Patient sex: M
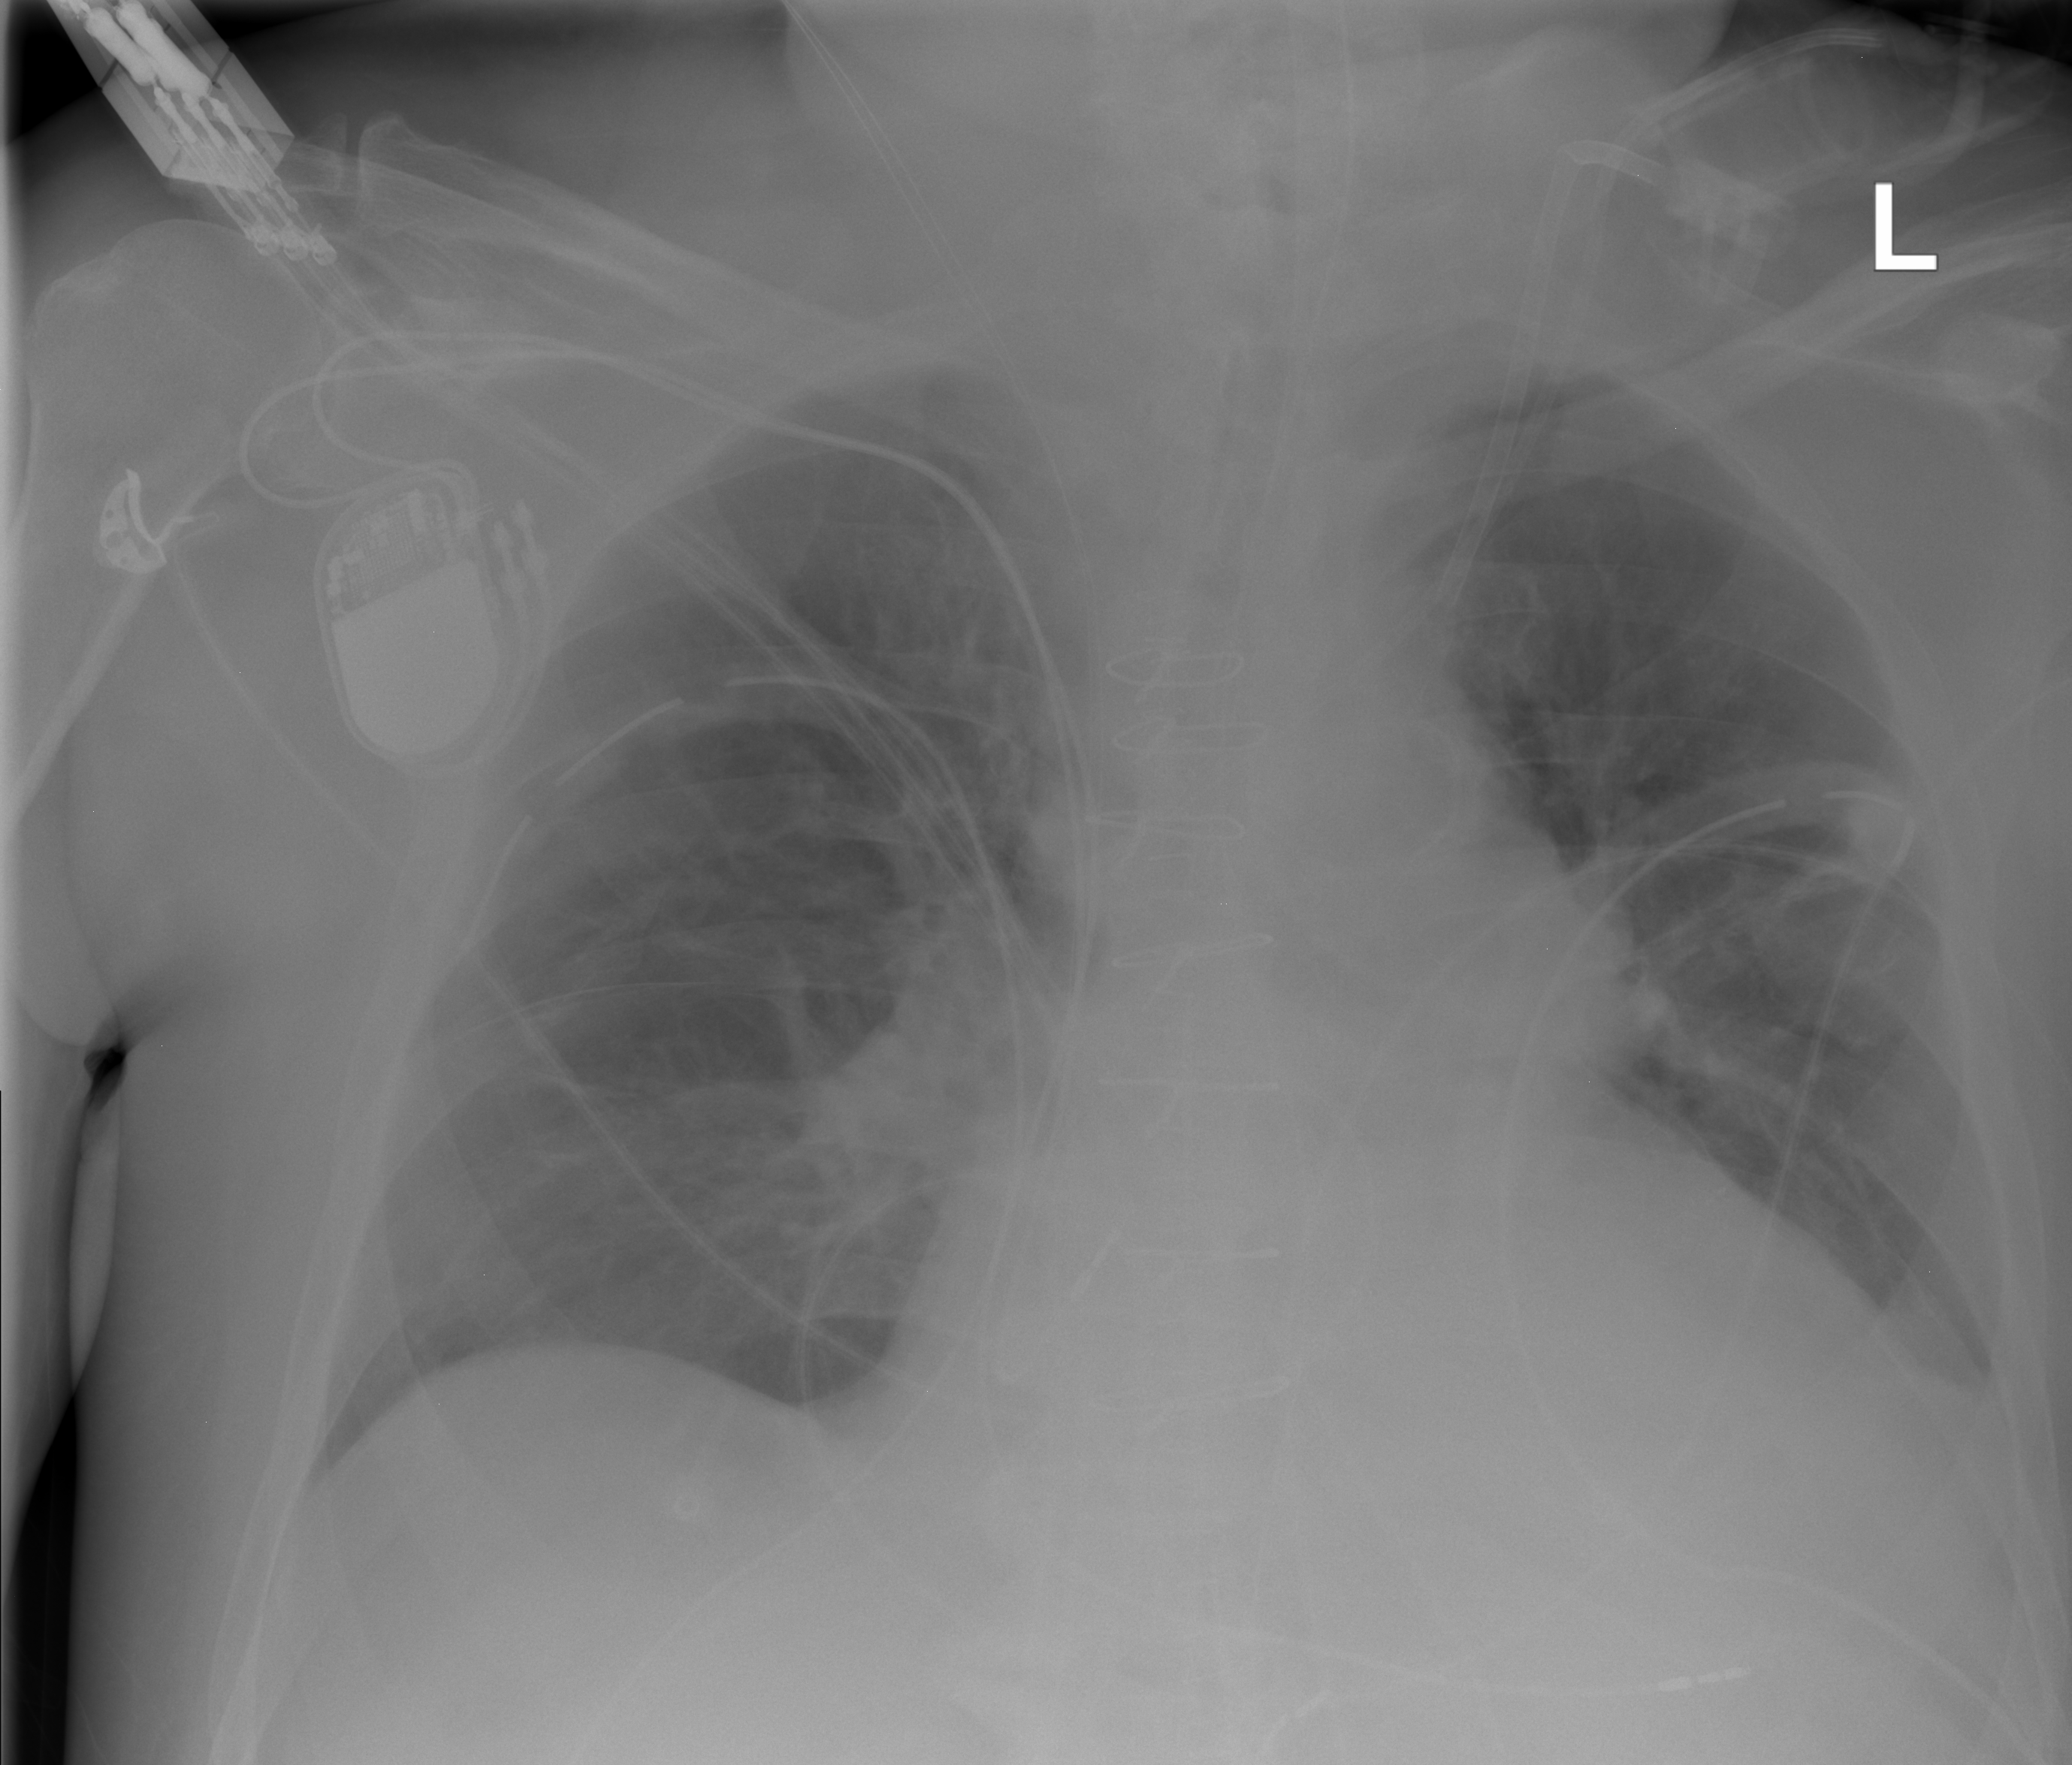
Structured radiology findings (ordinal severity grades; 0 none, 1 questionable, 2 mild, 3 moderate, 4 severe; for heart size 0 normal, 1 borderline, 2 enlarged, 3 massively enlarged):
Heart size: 2
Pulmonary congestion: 3
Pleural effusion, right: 0
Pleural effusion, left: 2
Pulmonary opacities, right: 0
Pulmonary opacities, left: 0
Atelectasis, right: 0
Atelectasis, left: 2